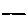
Label: line